Interaction volume radius: 5 \u00c5
Interaction volume height: 20 \u00c5
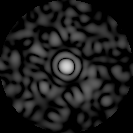
Disorder parameter: 0.8441